Aerial crown-view tile of a tropical tree (Barro Colorado Island, Panama), acquired 20250124:
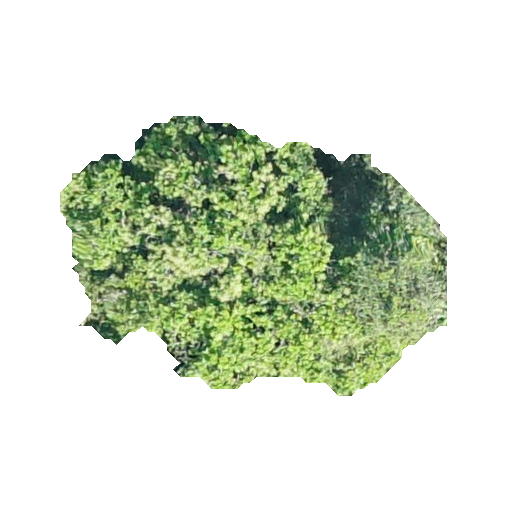
Species: Anacardium excelsum
GBIF accepted scientific name: Anacardium excelsum
Crown area: 115.422 m²